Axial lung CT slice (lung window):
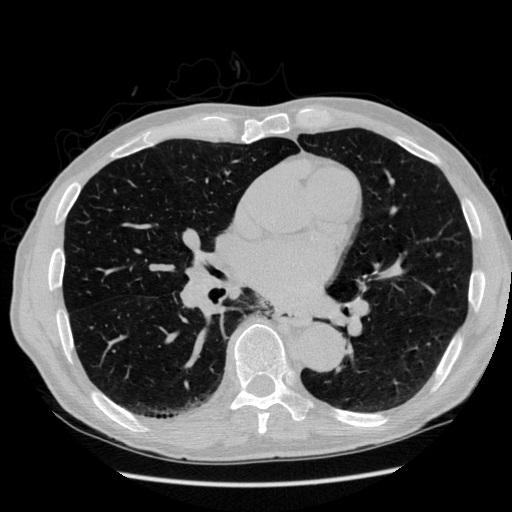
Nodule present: no